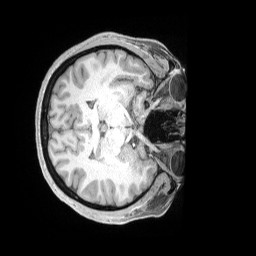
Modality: T1w
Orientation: axial
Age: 35
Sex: female
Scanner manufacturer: siemens
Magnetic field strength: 3 T
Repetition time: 2 s
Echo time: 0.00211 s